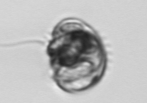
Label: Proterythropsis